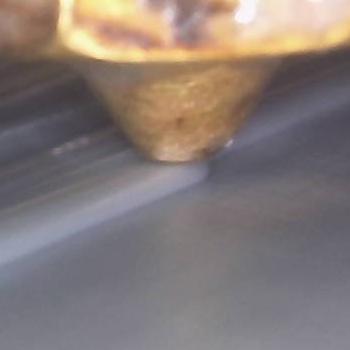
Flow rate: 238%